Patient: sex F, age 60
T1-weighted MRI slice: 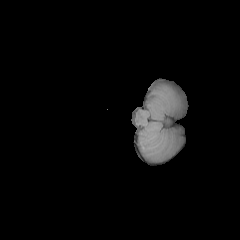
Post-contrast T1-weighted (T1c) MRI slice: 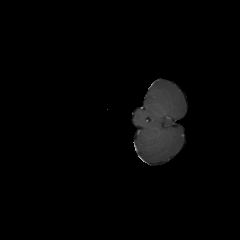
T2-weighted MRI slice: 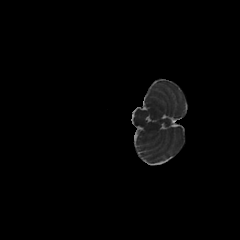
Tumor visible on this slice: no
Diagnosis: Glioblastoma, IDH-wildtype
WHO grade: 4